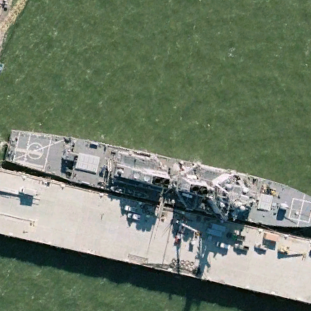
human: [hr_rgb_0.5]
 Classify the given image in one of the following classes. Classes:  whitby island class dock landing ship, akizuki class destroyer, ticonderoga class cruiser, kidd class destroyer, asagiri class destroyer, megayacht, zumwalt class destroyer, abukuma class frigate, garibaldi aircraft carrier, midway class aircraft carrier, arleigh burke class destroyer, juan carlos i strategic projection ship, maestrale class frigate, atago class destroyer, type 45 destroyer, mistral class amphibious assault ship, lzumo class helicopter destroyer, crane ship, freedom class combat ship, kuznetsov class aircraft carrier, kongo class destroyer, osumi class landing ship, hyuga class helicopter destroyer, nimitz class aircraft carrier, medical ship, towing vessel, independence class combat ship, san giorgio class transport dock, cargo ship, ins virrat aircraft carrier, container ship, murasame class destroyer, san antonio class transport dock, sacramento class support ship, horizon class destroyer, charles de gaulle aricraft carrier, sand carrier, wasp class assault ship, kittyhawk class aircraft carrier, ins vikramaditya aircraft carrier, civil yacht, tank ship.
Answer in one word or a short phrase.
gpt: Arleigh Burke class destroyer